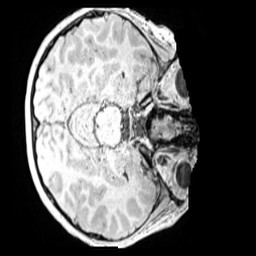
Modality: MP2RAGE
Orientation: axial
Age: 9
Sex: male
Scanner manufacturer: siemens
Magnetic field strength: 3 T
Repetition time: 4 s
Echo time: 0.00299 s